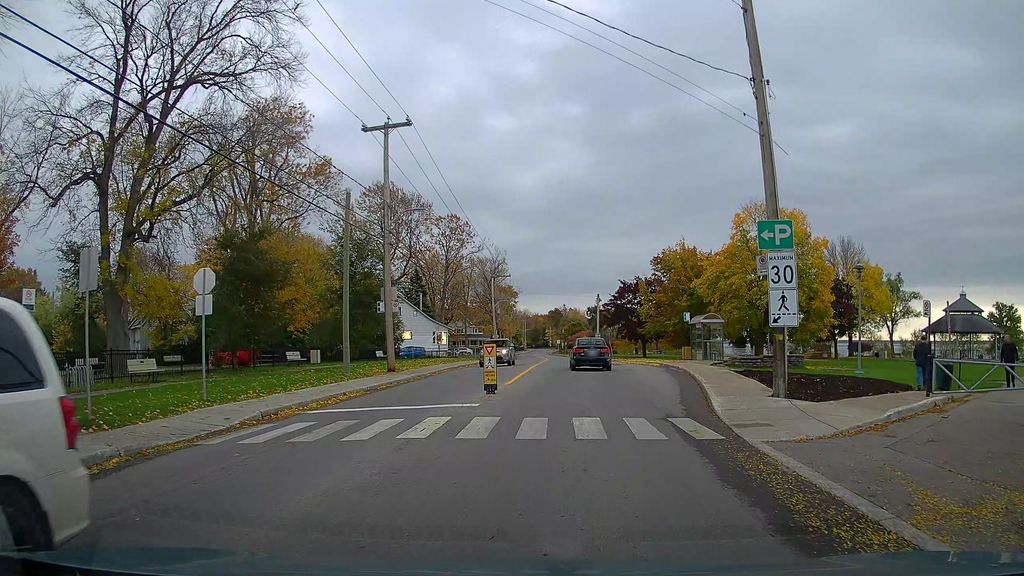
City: montreal